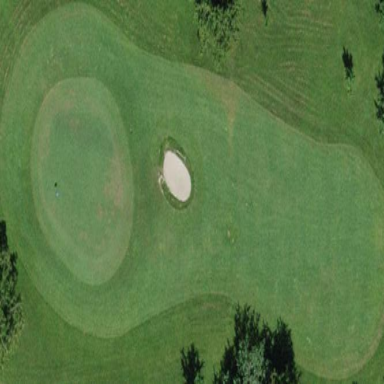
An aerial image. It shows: Grassy area designated as golf fairway.